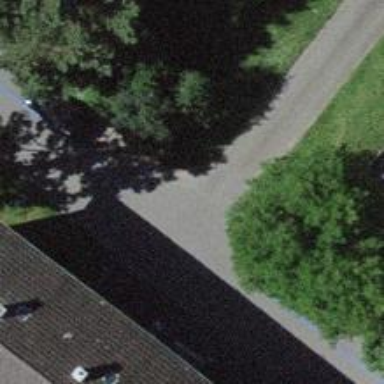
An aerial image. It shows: Asphalt service road.